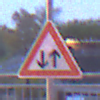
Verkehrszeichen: Gegenverkehr
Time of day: Night
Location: Outdoor (Urban)
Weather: PartlyCloudy
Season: NotSpecified
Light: Artificial